Question: This code:
'''
while ($row = mysql_fetch_assoc($result)) {
$username=$row["username"];
$currentroles[$username]=$row["role"];
print "abc";
echo "<tr><td>$username</td>";
echo "def";
echo "<td><select name="role[$username]">";
if($row["role"]=='admin')
{
echo "<option value="admin">admin</option>";
echo "<option value="user">user</option>";
}
else if($row["role"]=='user')
{
echo "<option value="user">user</option>";
echo "<option value="admin">admin</option>";
}
echo "</select></td></tr><br/>";
}
'''
Produces this page:

(this is just a part of the page, there are as many users with a dropdown list as "abcdef"s)
I have no idea why are the "abc", "def" strings at the top of the page. If I take them out, there are empty lines in the page (instead of "abcdef)", even though I never printed '<br>'. What's going on?
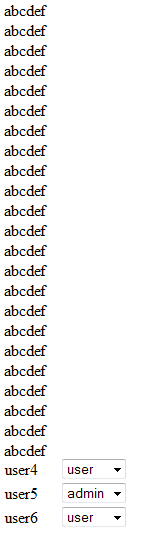
Answer: This happens because they are printed in table but between tags '<tr>' and '<td>'. This text is displayed before table. For example:
'''
<table>
<tr>
<td>a</td>
</tr>
b
<tr>
<td>c</td>
</tr>
</table>
'''
will looke like
b
a
c